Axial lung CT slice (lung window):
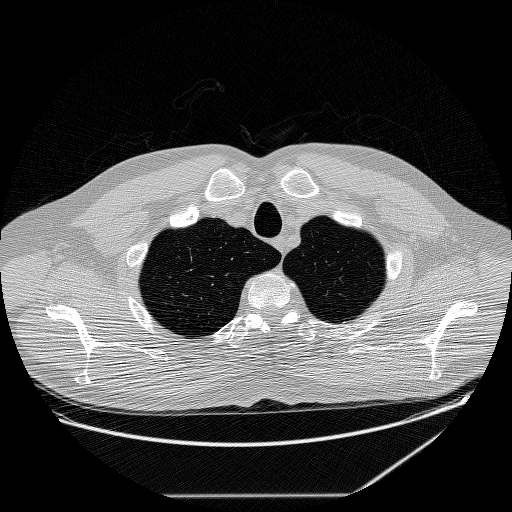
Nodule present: no